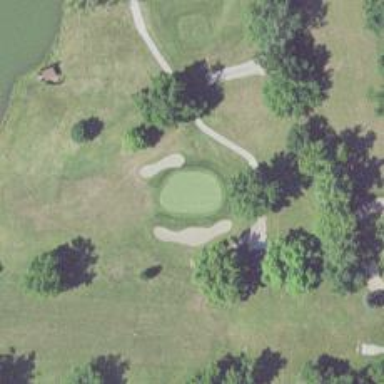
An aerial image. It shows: View of golf hole.